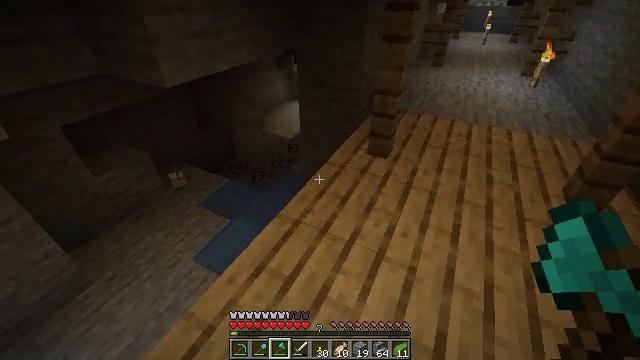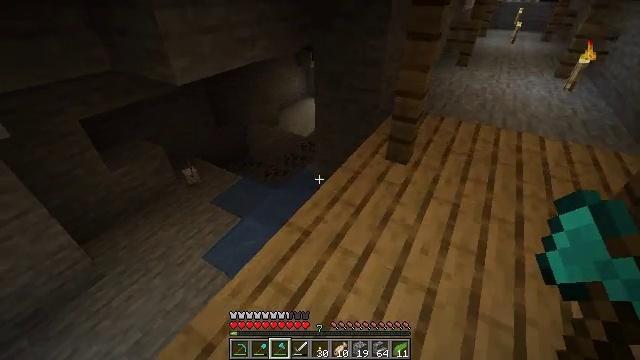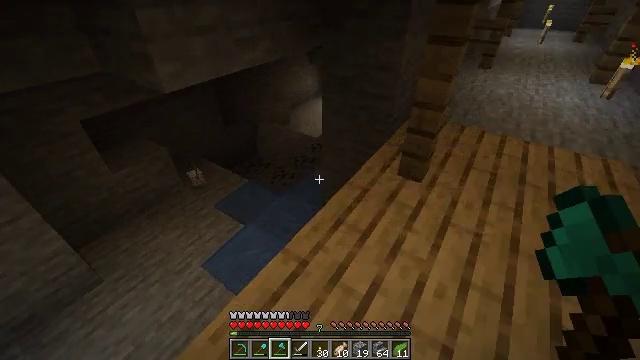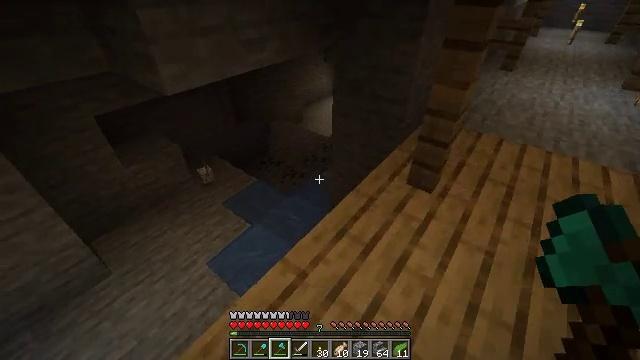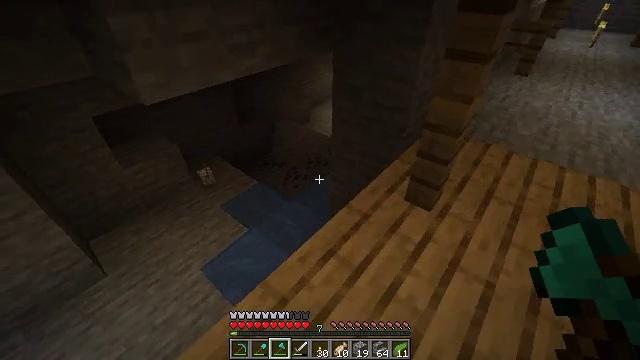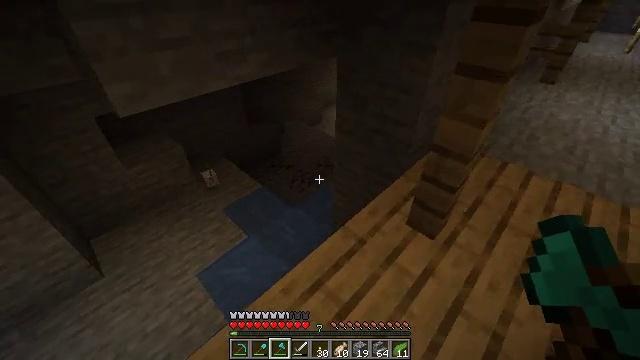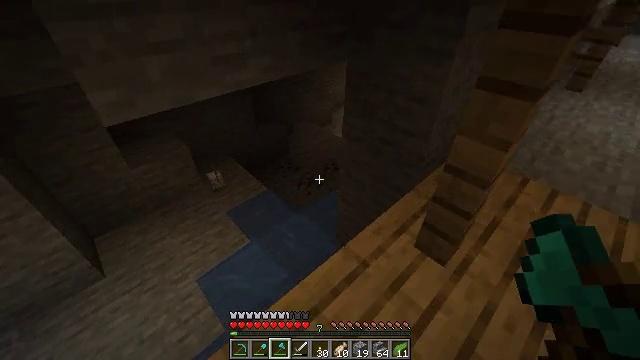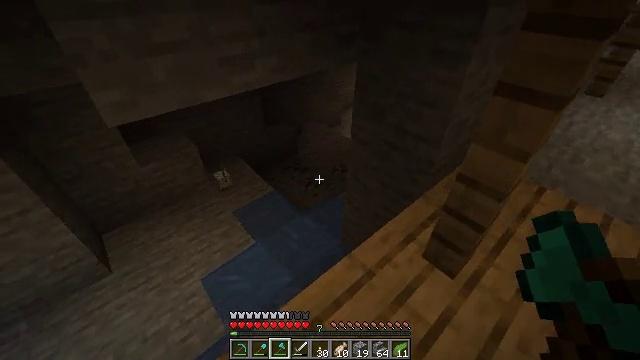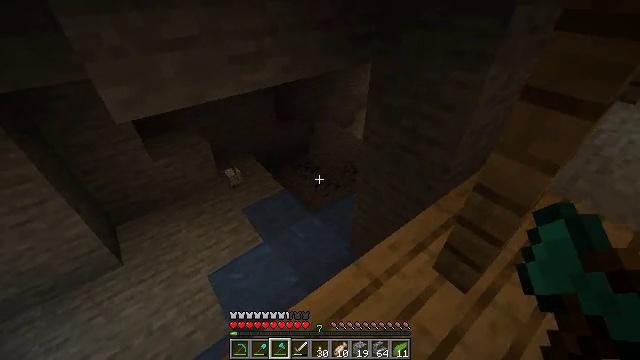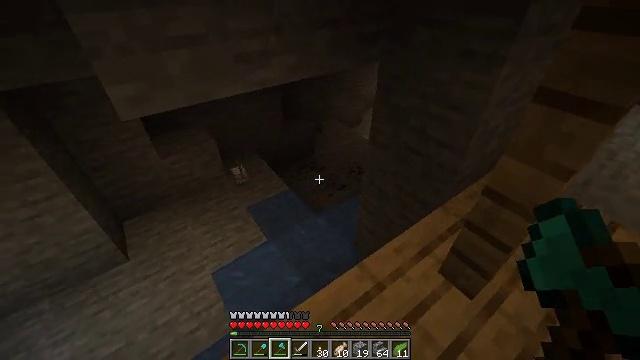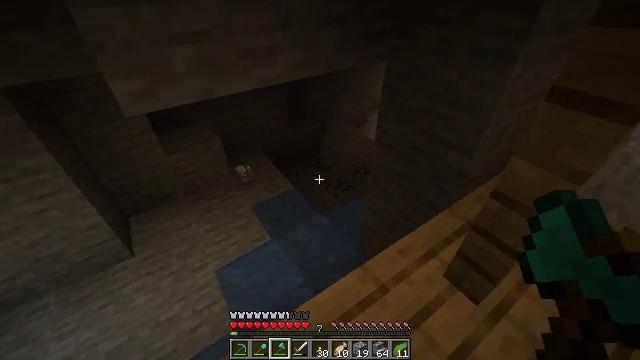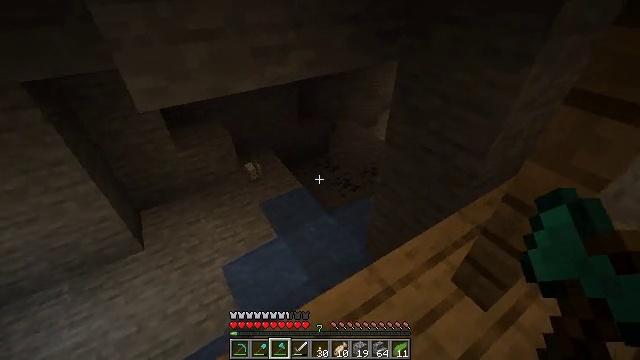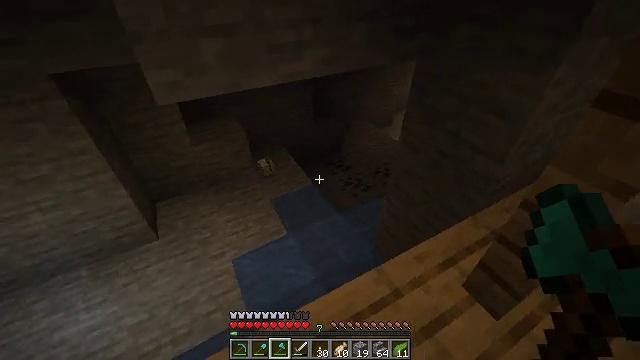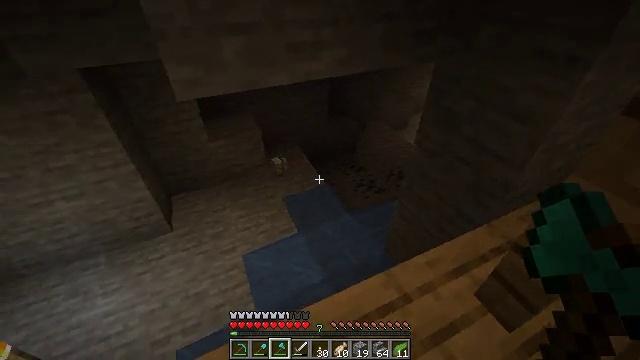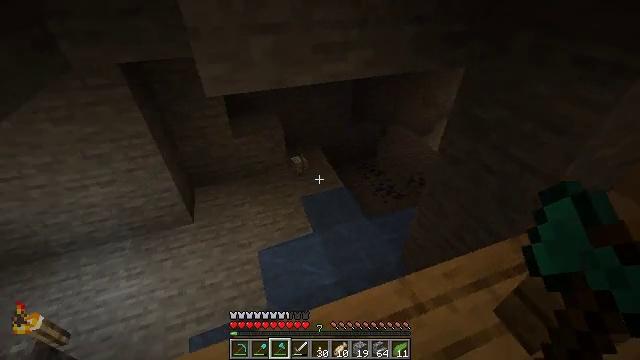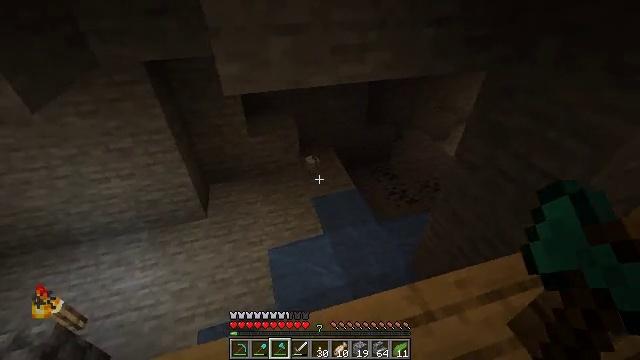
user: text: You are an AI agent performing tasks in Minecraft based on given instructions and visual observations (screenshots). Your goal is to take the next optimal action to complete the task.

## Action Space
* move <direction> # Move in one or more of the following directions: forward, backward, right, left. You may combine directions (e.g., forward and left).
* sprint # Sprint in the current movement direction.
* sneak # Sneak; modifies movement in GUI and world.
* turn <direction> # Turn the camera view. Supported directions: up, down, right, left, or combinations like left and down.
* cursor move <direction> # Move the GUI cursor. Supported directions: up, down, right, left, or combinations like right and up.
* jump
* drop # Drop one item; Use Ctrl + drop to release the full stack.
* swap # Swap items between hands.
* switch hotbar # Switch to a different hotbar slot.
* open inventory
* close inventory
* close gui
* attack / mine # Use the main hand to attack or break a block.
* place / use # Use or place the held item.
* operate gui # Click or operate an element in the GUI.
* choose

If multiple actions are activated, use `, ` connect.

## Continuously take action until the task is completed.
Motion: motion action
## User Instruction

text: Remove an oak fence from the inventory.
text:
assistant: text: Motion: move forward, turn left
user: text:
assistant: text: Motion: move forward and move right, turn left
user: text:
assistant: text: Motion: move forward and move right, turn left
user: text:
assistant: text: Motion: move forward and move right, turn left
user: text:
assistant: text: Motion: move forward, turn left
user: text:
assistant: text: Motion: move forward, turn left
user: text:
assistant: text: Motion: turn left
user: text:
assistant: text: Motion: turn left
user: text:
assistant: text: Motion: turn left
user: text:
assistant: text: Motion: turn left
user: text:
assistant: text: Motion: turn left
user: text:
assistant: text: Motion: turn left
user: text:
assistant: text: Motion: turn left
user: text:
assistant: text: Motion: turn left
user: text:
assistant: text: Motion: turn left
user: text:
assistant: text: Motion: turn left
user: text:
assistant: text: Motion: open inventory
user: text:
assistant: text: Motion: open inventory
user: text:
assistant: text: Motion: open inventory
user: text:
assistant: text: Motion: open inventory
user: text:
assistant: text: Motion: no_op
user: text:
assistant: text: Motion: no_op
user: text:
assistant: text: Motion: cursor move right and down
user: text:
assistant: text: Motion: cursor move right and down
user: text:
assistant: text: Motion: cursor move right
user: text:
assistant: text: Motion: no_op
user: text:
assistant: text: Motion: no_op
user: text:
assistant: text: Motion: no_op
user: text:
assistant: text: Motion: no_op
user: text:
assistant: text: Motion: no_op